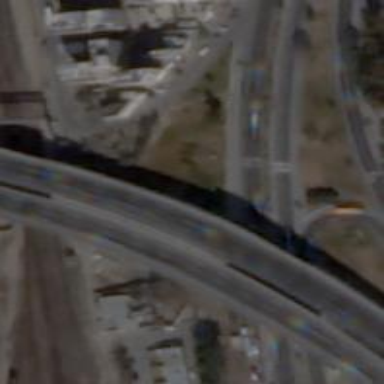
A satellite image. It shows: Trunk highway bridge.